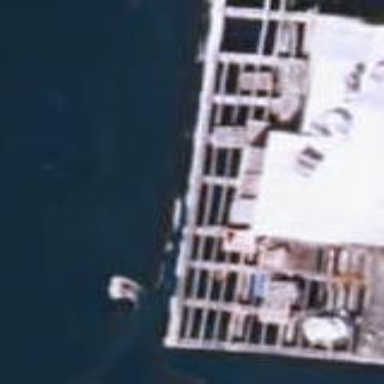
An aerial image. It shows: Man-made mussel raft.